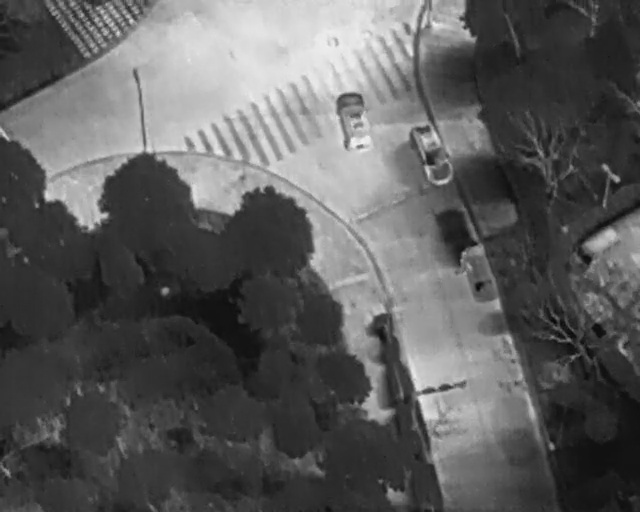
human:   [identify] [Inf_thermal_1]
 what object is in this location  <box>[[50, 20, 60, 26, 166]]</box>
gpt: <ref>1 medium car at the top</ref>

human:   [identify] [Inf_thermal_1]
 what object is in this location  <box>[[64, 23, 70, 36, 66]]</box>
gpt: <ref>1 medium car at the center</ref>